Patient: sex M, age 37
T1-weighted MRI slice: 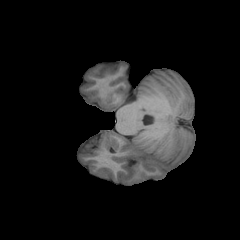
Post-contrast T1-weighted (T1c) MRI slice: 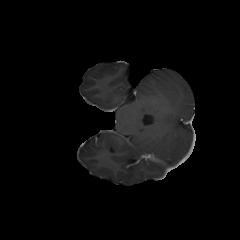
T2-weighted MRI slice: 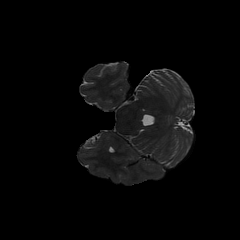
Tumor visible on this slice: no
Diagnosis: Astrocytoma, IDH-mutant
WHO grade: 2